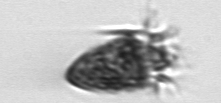
Label: Strombidium_tintinnodes